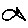
Label: fish